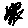
Label: bird